【题型】选择题　【知识点】平面几何　【难度】easy
如图, $\odot O$ 是弧 $AD$ 所在圆的圆心。已知点 $B$、$C$ 将弧 $AD$ 三等分, 那么下列四个选项中不正确的是( )

A. $AC = 2CD$

B. $AC = 2CD$

C. $\angle AOC = 2\angle COD$

D. $S_{扇形AOC} = 2S_{扇形COD}$
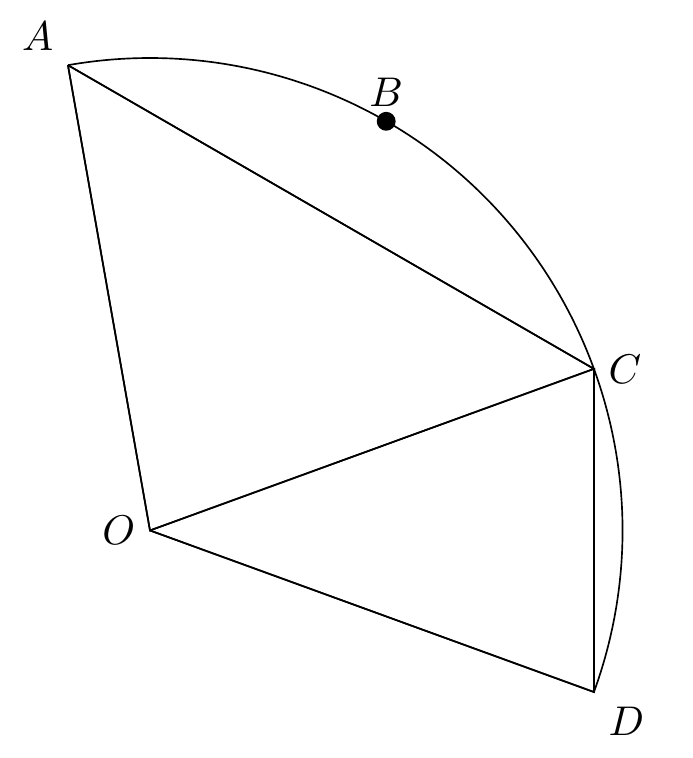
【解答】
解：连接 $AB$、$BC$、$OB$。

$\because$ 点 $B$、$C$ 将弧 $AD$ 三等分,

$\therefore$ $\widehat{AB} = \widehat{BC} = \widehat{CD}$,

$\therefore$ $\widehat{AC} = 2\widehat{CD}$, 故 A 选项正确；

$\because$ $\widehat{AB} = \widehat{BC} = \widehat{CD}$,

$\therefore$ $AB = BC = CD$,

$\therefore$ $AB + BC = AC$,

$\therefore$ $AC < 2CD$, 故 B 选项错误；

$\because$ $\widehat{AC} = 2\widehat{CD}$,

$\therefore$ $\angle AOC = 2\angle COD$, 故 C 选项正确；

$\because$ $\widehat{AB} = \widehat{BC} = \widehat{CD}$,

$\therefore$ $\angle AOB = \angle BOC = \angle COD$,

$\therefore$ $S_{扇形 AOB} = S_{扇形 BOC} = S_{扇形 COD}$,

$\therefore$ $S_{扇形 AOC} = 2S_{扇形 COD}$, 故 D 选项正确。

故选：B。
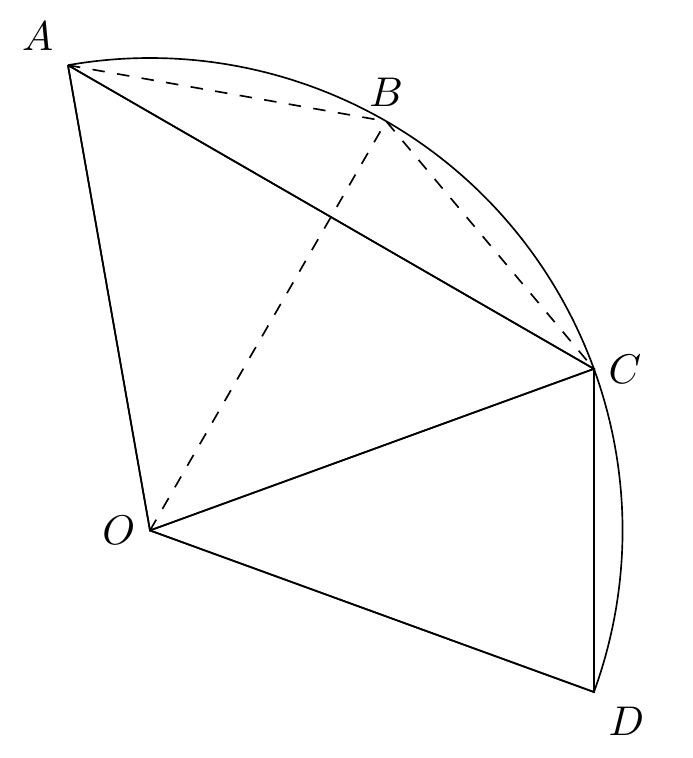